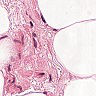
Metastatic tissue present: no